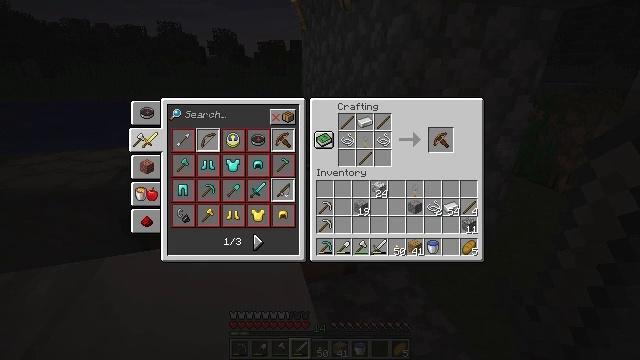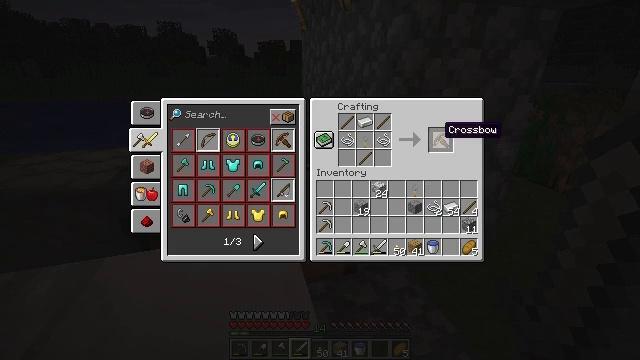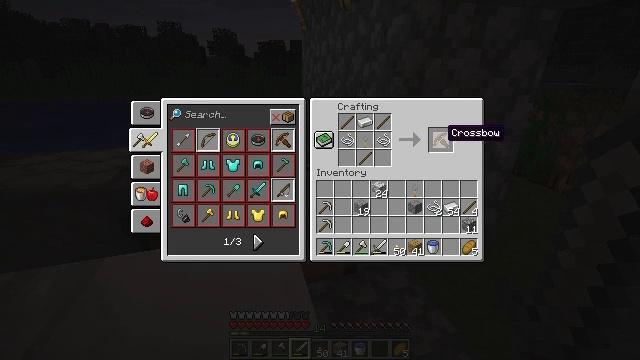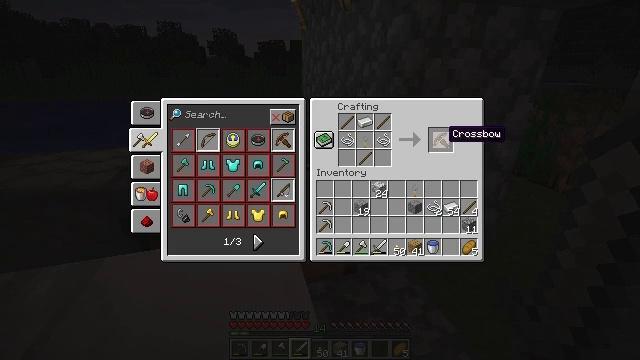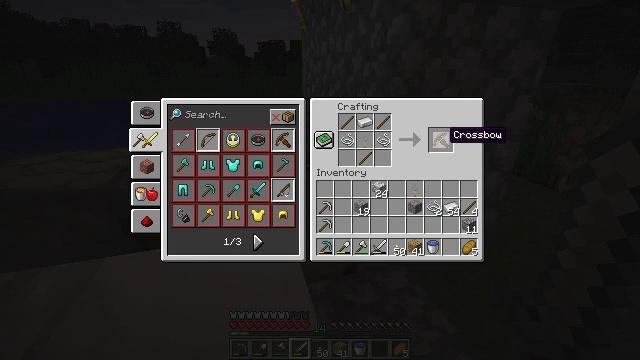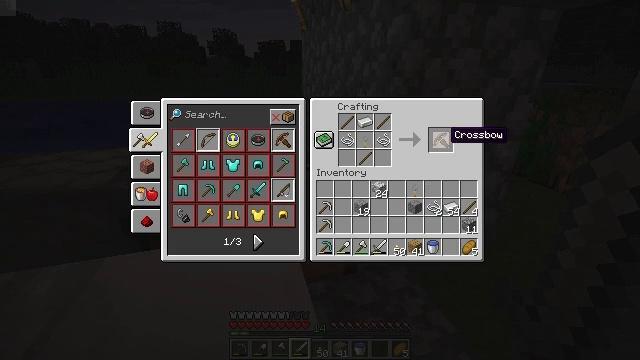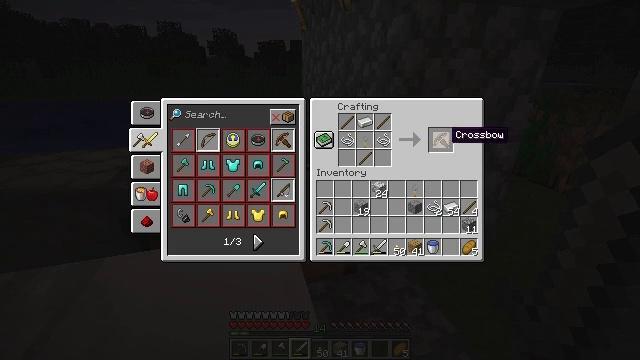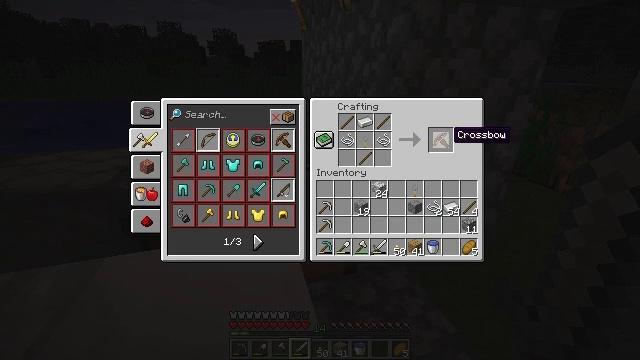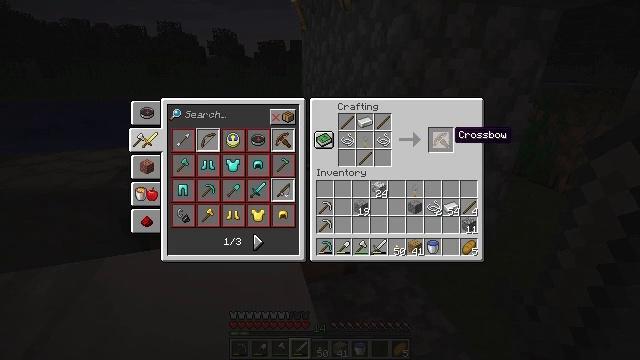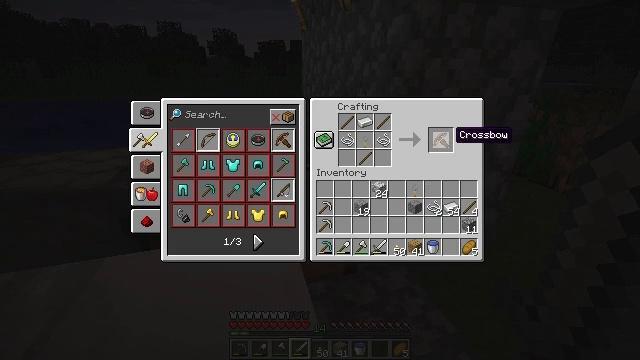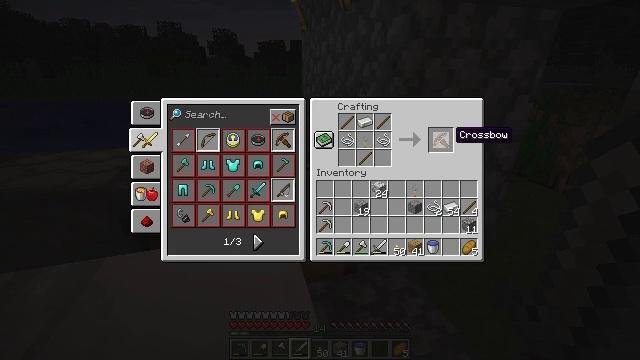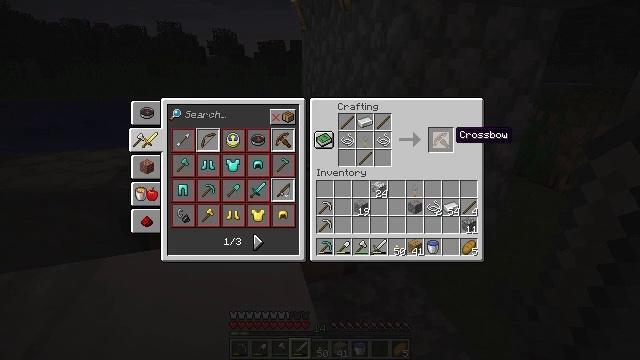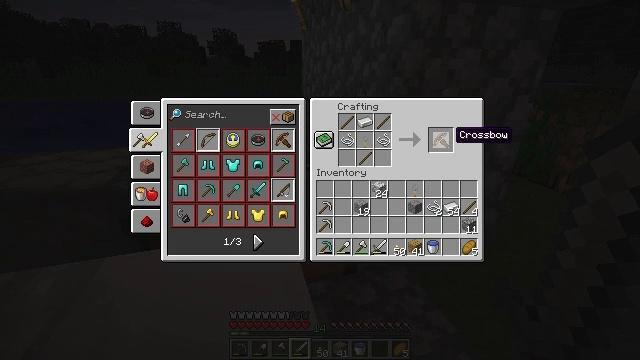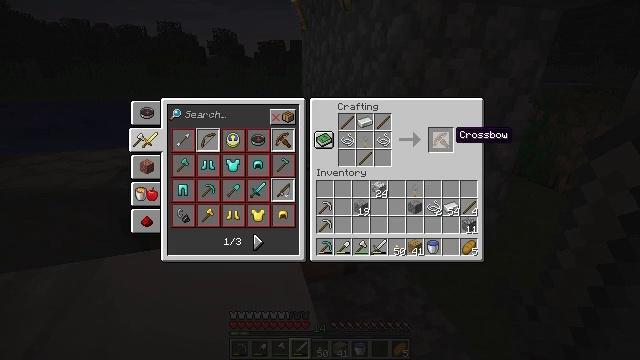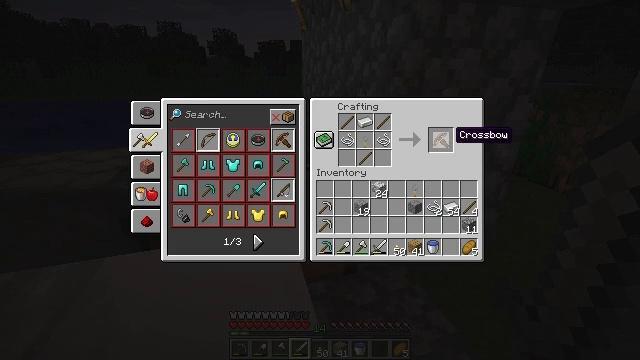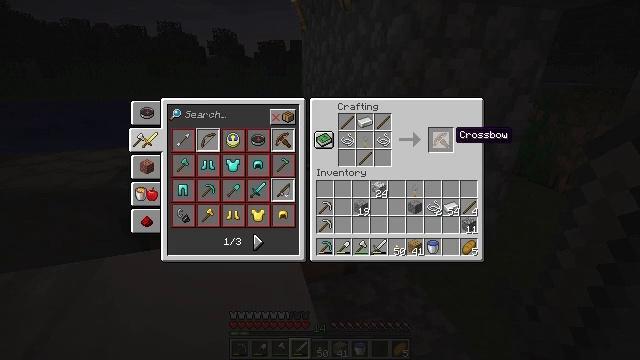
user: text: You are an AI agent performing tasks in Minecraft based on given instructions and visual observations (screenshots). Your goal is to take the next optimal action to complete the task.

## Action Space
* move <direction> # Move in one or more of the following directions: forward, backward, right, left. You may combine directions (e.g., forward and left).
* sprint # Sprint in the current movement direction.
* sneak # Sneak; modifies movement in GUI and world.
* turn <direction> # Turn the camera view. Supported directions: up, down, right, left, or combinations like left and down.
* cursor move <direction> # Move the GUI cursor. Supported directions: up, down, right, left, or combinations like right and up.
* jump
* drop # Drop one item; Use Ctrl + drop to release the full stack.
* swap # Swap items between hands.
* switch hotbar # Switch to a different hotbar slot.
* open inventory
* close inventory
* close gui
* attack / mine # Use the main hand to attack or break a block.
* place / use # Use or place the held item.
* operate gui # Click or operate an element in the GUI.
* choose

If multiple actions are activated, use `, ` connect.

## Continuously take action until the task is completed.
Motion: motion action
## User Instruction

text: Interact with the crafting table to make a crossbow.
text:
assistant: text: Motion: no_op
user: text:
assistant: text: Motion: no_op
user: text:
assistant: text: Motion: no_op
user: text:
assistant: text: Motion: no_op
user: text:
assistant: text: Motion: no_op
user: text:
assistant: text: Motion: no_op
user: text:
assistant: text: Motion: no_op
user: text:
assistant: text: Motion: no_op
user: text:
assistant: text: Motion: no_op
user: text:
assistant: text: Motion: no_op
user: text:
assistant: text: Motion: no_op
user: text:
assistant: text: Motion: no_op
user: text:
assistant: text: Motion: no_op
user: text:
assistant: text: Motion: no_op
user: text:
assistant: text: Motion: no_op
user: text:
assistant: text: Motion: no_op
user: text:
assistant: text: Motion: no_op
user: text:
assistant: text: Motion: cursor move down
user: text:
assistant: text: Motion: cursor move down
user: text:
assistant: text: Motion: cursor move down
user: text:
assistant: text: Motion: no_op
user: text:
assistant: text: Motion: no_op
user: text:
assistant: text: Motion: no_op
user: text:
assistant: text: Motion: no_op
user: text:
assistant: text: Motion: no_op
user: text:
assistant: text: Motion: no_op
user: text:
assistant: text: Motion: cursor move up
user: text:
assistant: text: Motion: cursor move up
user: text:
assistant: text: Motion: no_op
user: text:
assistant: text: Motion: no_op